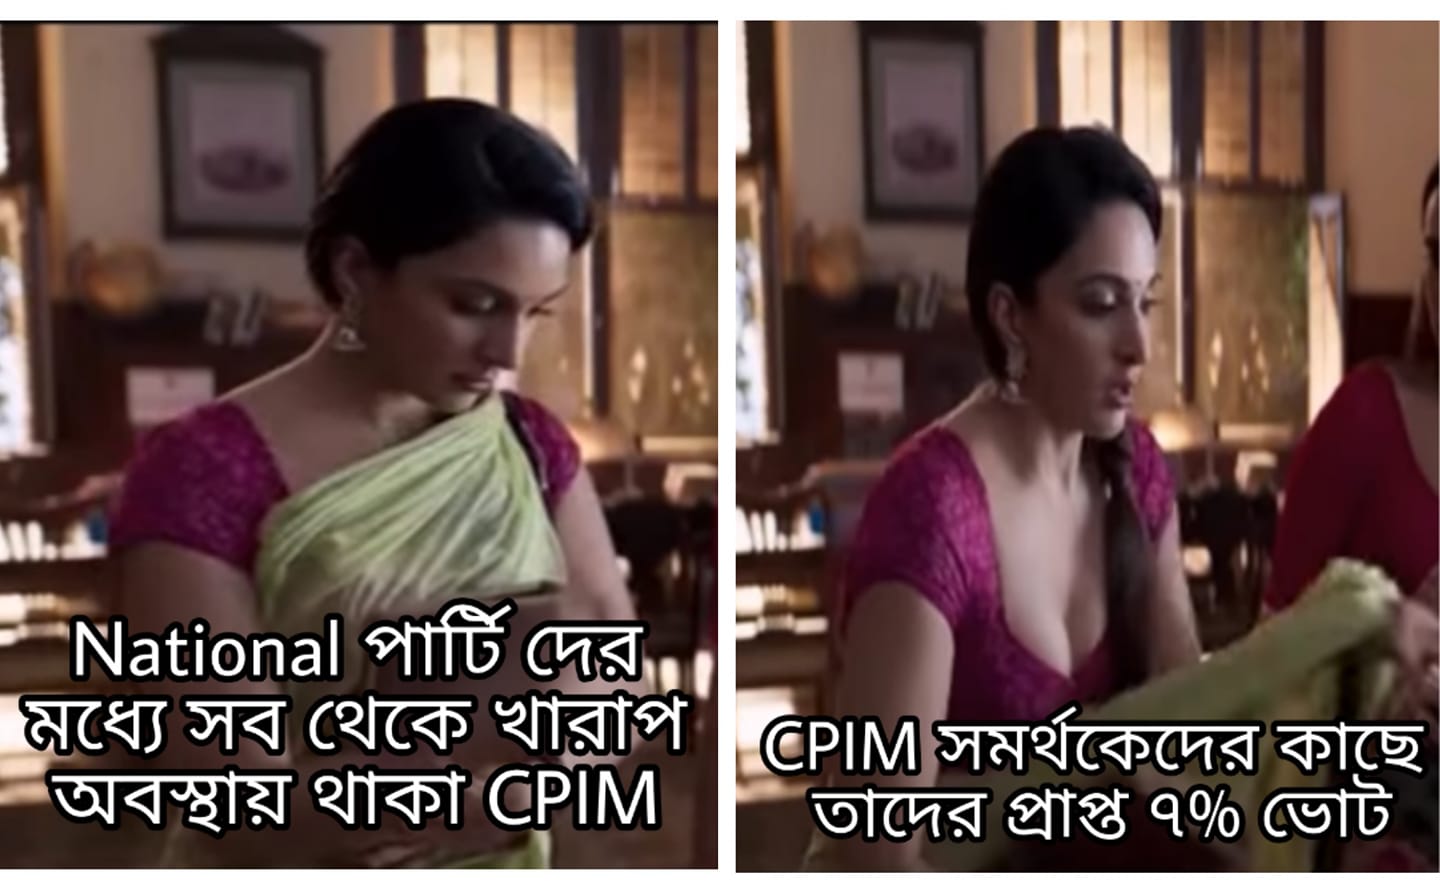
Caption: National পার্টি দের মধ্যে সব থেকে খারাপ অবস্থায় থাকা  CPIM       CPIM সমর্থকদের কাছে তাদের প্রাপ্ত ৭% ভোট
Label: hate